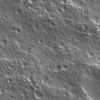
Label: not_dusty